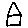
Label: house